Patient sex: F
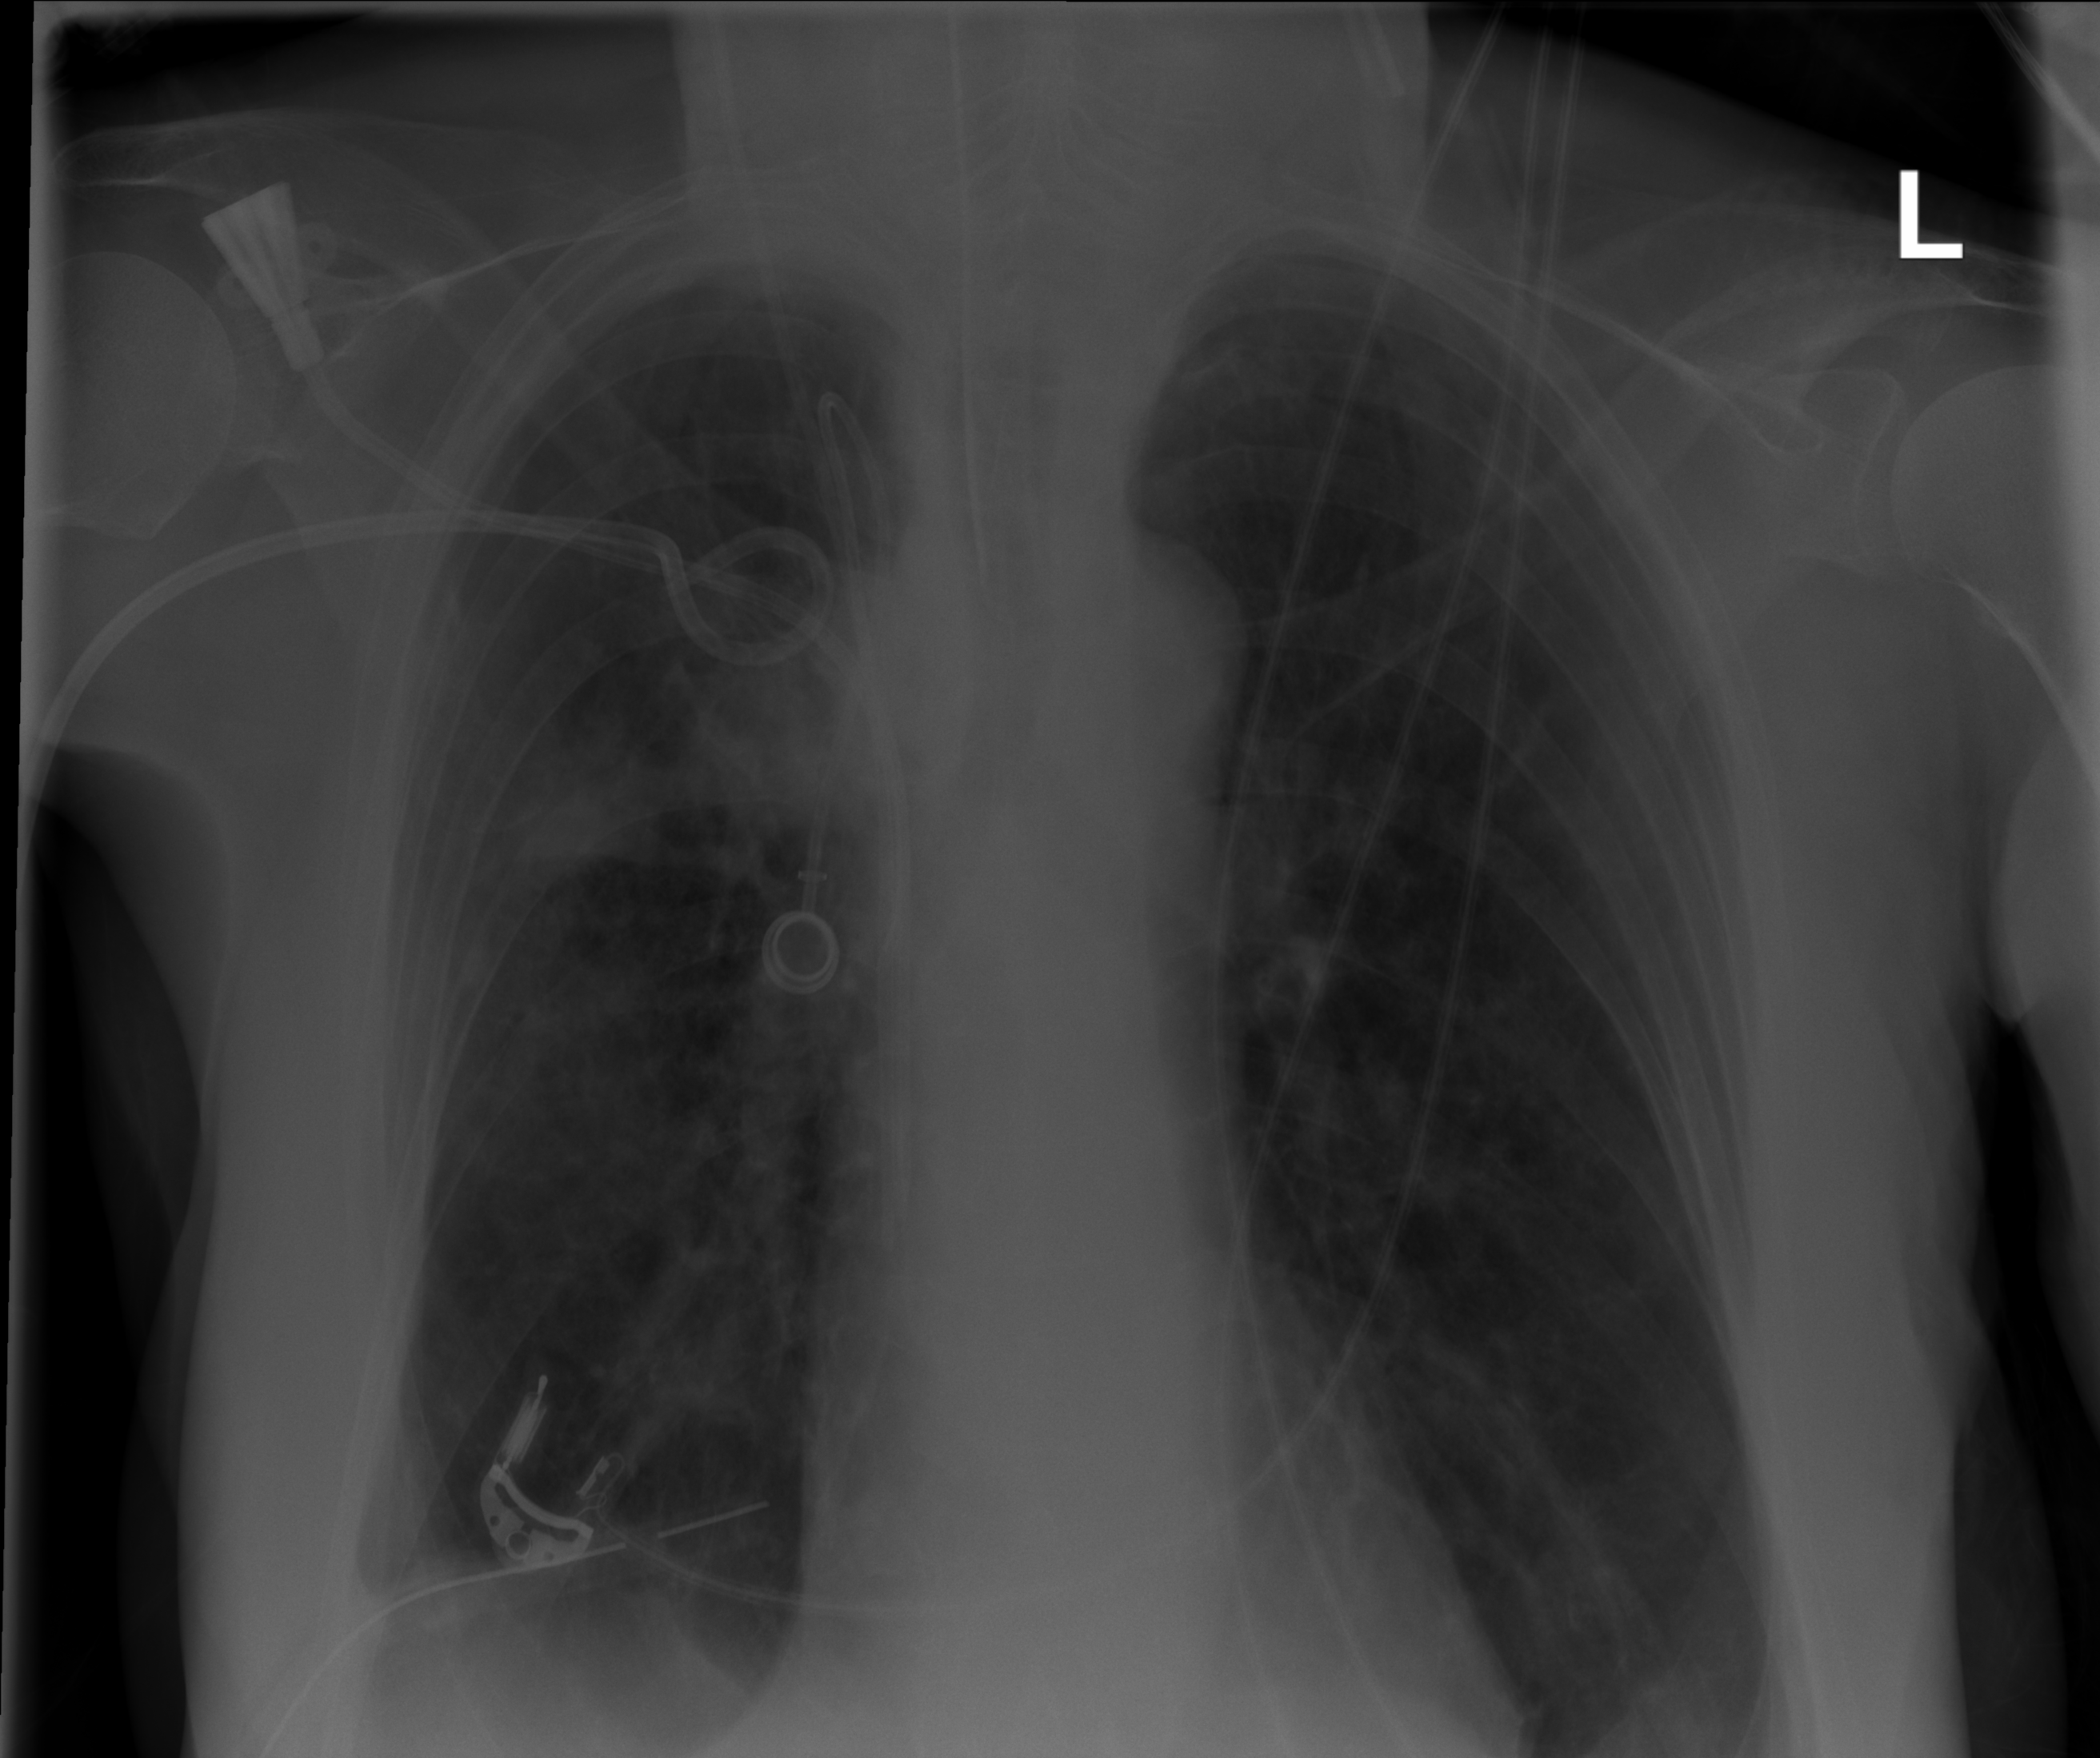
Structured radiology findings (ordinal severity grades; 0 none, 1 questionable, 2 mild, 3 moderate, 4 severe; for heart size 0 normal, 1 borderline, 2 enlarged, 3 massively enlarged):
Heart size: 0
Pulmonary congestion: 2
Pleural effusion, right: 2
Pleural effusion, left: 2
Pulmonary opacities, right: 2
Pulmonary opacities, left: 2
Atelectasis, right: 2
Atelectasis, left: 2